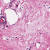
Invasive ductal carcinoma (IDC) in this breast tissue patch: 0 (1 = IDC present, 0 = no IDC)